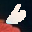
Label: 6